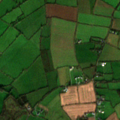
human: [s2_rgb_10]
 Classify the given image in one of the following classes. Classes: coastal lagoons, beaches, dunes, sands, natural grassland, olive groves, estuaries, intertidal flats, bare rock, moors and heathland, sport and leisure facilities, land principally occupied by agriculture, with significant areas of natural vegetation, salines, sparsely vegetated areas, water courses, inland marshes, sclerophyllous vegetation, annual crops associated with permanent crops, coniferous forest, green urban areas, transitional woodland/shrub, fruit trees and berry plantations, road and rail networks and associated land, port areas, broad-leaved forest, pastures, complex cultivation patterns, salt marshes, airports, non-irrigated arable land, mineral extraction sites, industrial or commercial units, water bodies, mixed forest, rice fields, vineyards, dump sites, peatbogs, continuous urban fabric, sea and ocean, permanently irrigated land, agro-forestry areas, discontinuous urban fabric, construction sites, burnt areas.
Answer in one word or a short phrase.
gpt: non-irrigated arable land, pastures